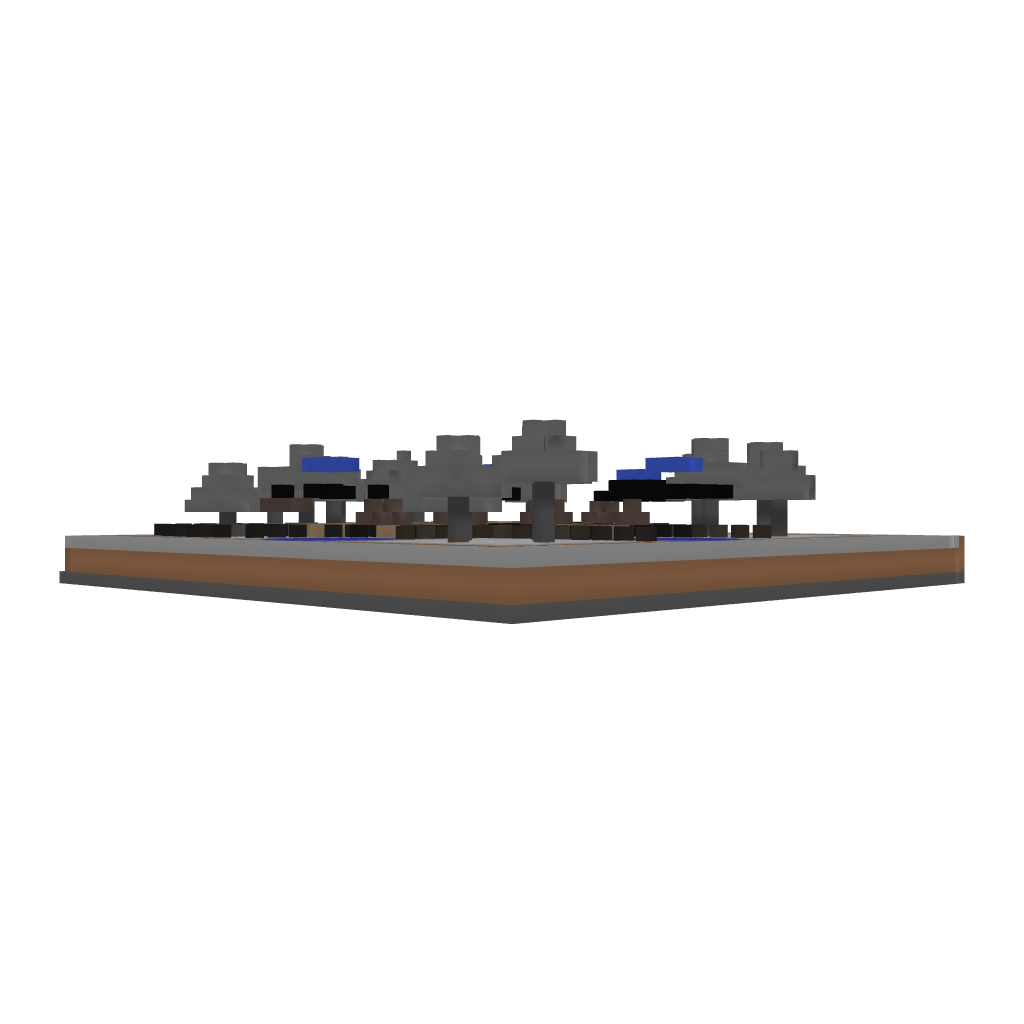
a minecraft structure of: A Small Main Hub